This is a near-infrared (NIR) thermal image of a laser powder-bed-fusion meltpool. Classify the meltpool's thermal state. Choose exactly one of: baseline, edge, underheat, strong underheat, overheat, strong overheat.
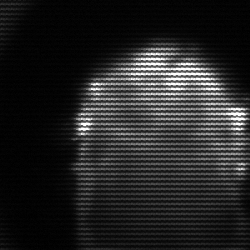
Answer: baseline